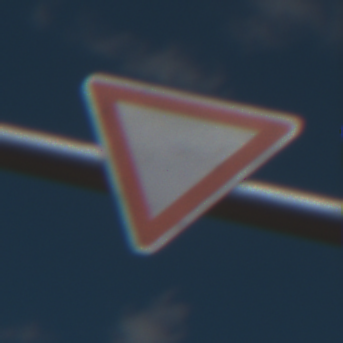
Verkehrszeichen: VorfahrtGewaehren
Umgebung: Outdoor, Nature
Tageszeit: Midday
Wetter: PartlyCloudy
Licht: Natural
Jahreszeit: NotSpecified
Kontrast: HighContrast